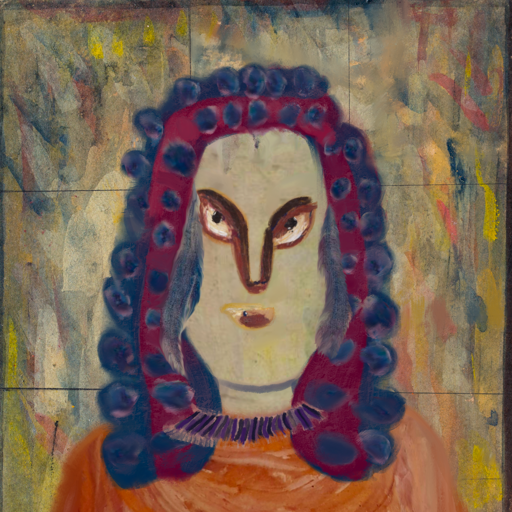
Background: GypsyMother, Head And Neck Front: Hill_Girl, Face Front: After_Raid, Bust: Pious_Lady, Hair Front: Hill_Girl, Head Accessory: Blank, Second Necklace: Blank, Necklace: HillGirl, Baby: Blank